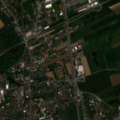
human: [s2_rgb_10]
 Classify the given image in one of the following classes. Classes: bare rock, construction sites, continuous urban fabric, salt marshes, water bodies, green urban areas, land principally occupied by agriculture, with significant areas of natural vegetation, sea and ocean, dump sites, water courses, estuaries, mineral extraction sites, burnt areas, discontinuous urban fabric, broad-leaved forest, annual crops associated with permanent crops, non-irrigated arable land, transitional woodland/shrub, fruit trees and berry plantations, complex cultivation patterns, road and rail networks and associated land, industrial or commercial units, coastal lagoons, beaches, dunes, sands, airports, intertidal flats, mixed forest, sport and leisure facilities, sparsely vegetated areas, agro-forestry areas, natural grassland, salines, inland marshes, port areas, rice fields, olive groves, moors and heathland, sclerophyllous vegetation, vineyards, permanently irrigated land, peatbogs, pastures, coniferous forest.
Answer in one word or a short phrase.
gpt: discontinuous urban fabric, non-irrigated arable land